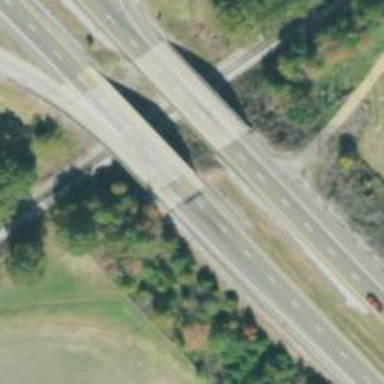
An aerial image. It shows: Bridge on trunk highway which is also expressway with dual carriageway.